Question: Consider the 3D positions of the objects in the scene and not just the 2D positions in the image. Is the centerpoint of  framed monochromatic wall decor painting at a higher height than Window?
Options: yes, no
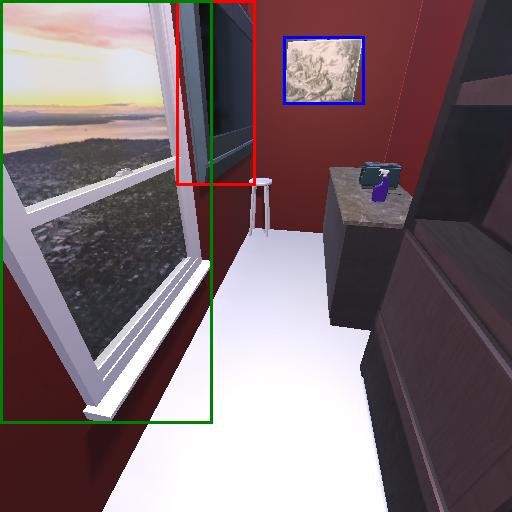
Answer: yes